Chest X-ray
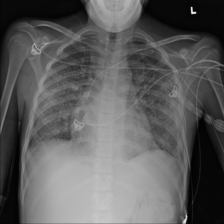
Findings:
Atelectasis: negative
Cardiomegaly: negative
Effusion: positive
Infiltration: positive
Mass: negative
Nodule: positive
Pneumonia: negative
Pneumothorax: negative
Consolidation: negative
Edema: negative
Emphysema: negative
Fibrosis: negative
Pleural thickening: positive
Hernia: negative